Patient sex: F
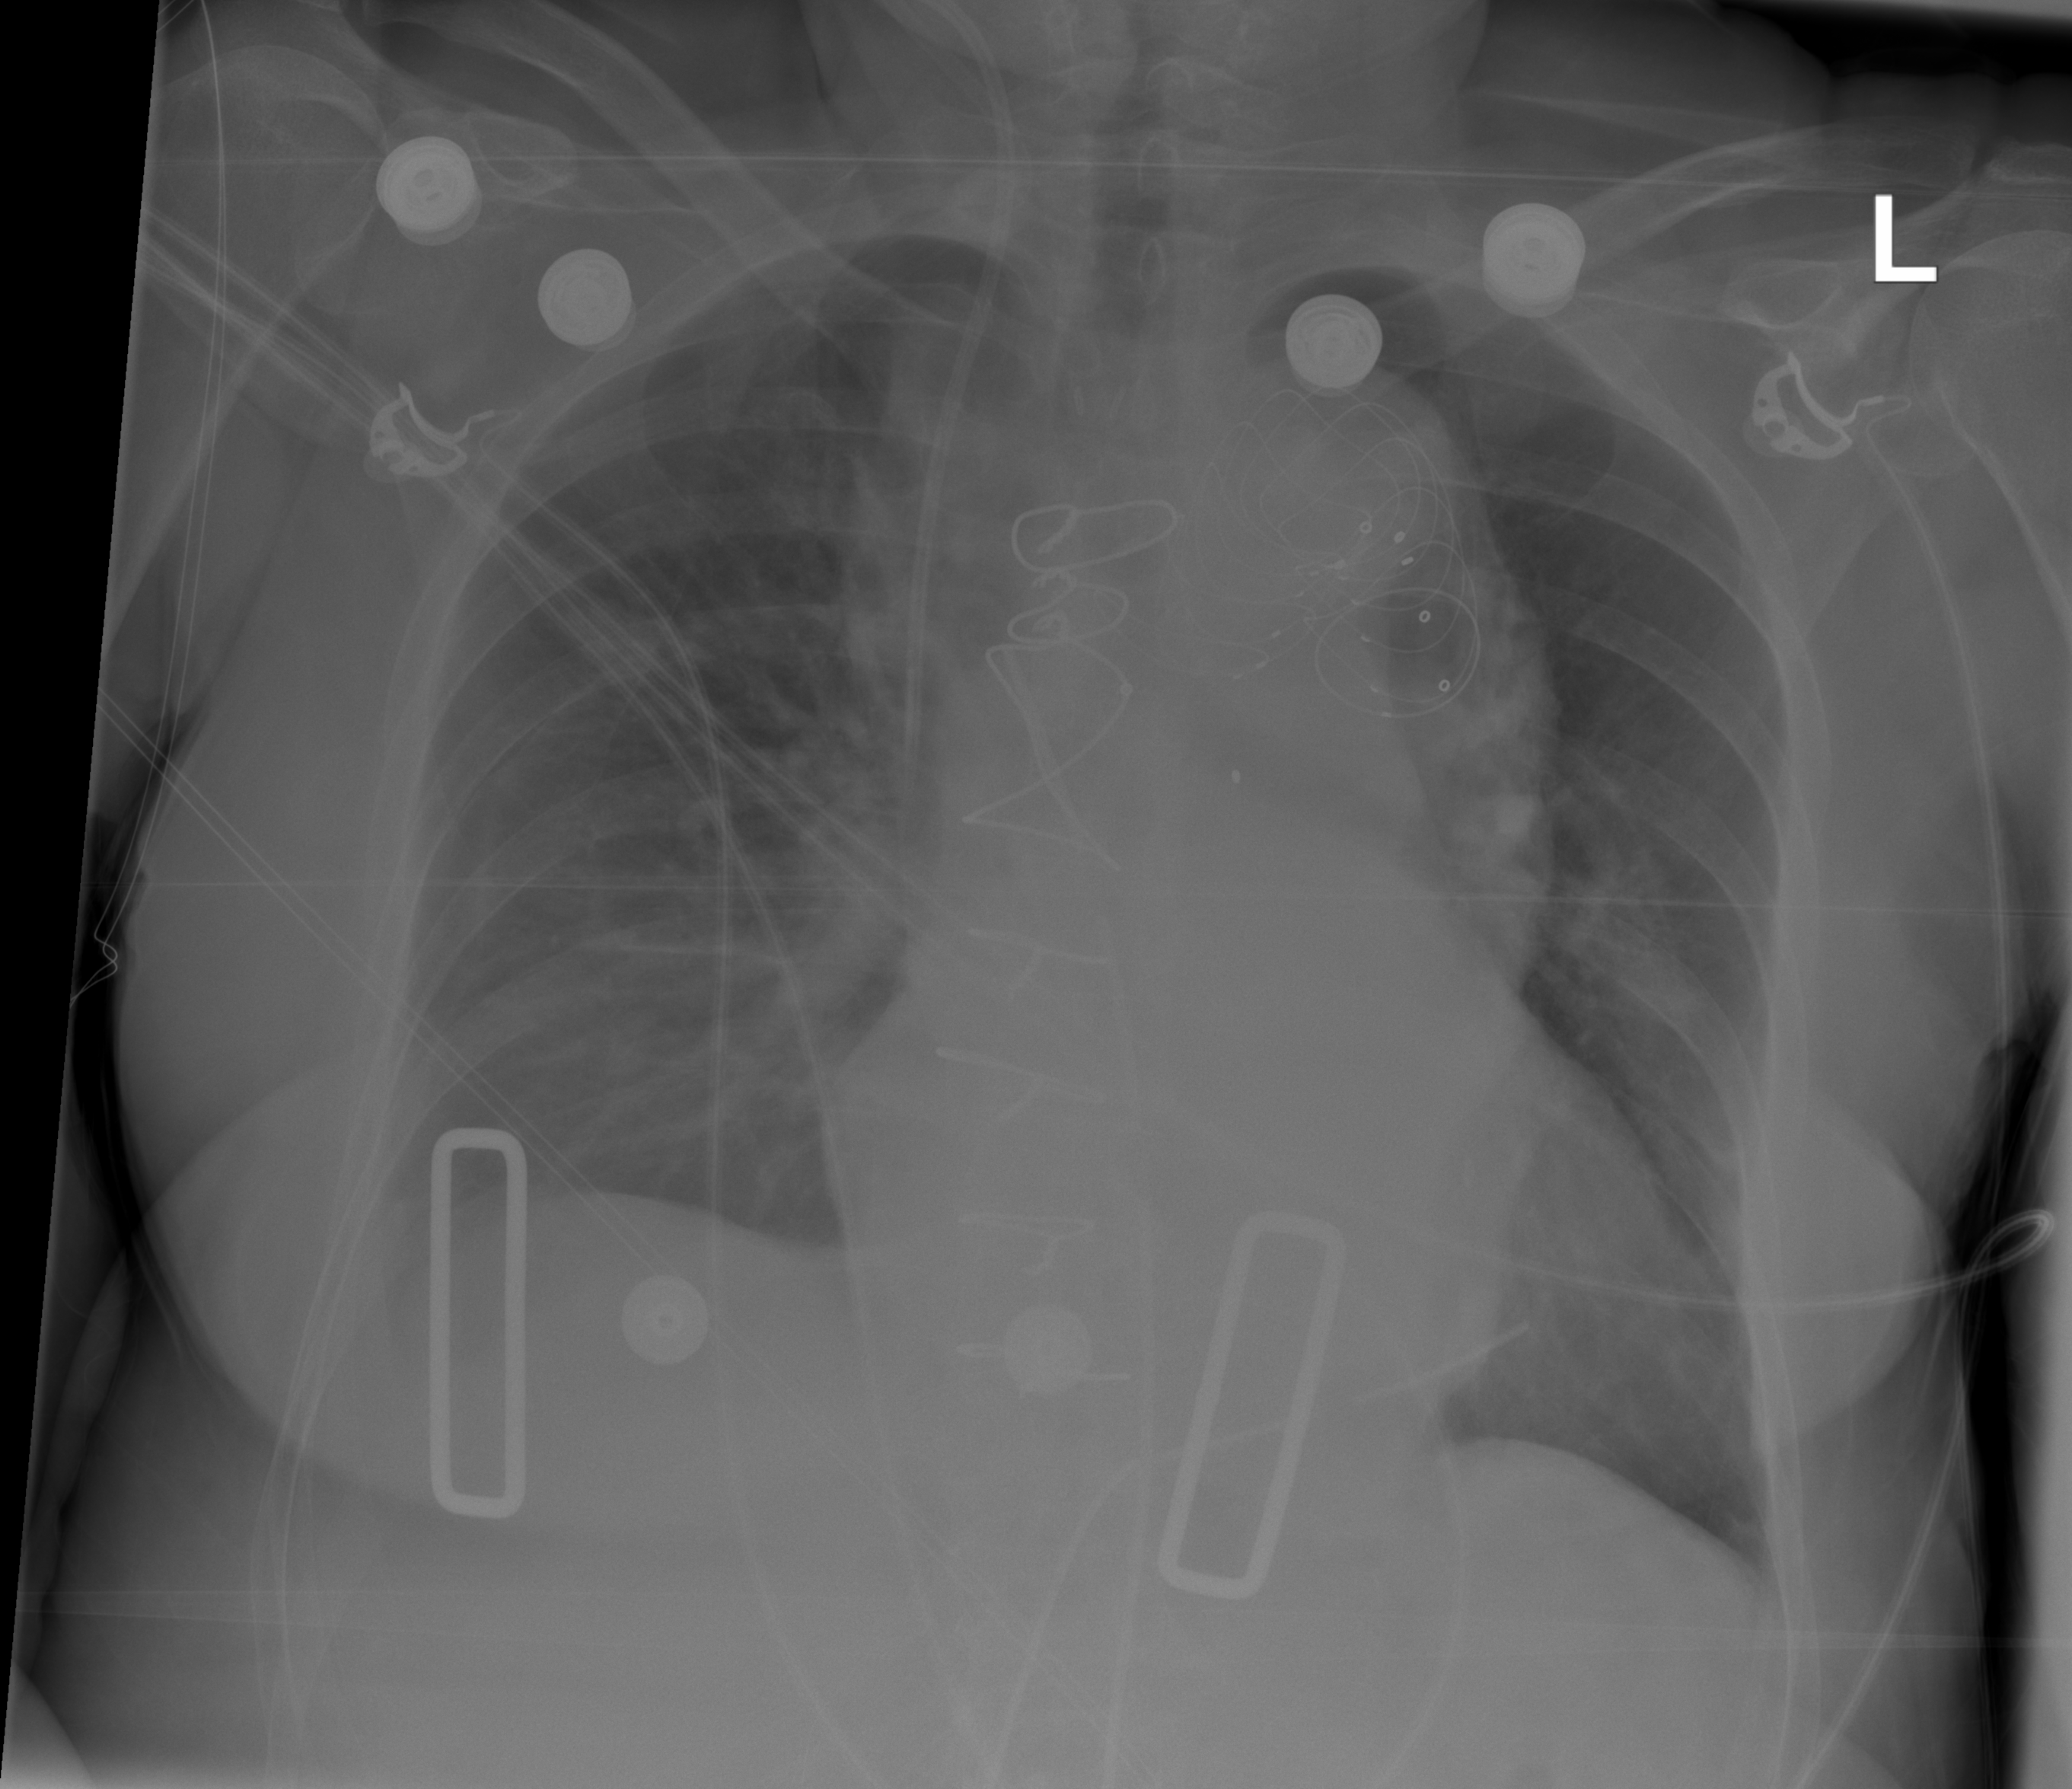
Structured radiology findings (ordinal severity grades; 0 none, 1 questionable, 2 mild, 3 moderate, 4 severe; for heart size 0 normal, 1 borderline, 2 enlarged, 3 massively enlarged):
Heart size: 0
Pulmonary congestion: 1
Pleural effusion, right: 1
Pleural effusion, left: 0
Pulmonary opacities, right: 0
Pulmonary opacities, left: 0
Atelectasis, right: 0
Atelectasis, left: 0